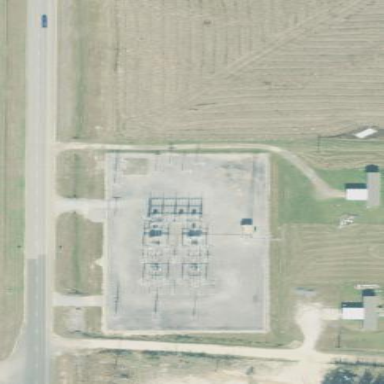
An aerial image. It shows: Distribution substation surrounded by fence.